Field crop: maize
Growth stage: 1
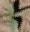
Species: datura